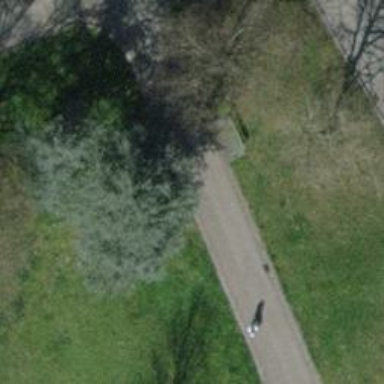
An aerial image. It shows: Bench for seating.